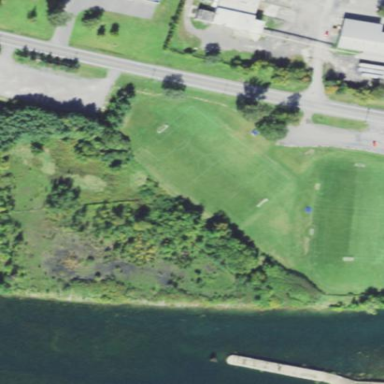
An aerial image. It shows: Soccer pitch for outdoor sports and leisure activities.